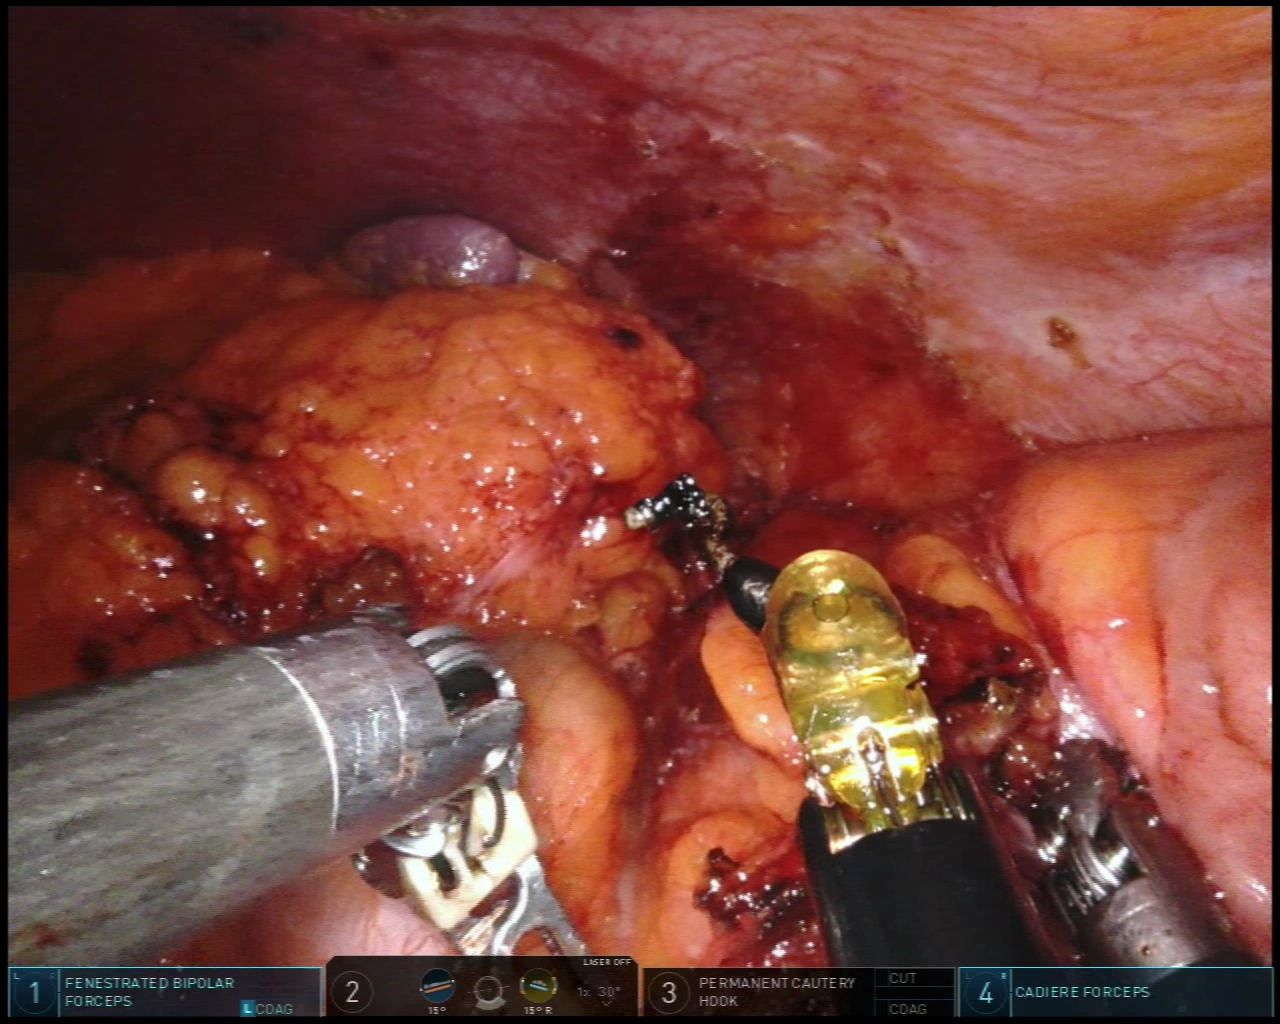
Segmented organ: spleen
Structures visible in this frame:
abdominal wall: yes
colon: yes
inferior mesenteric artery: no
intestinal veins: no
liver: no
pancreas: no
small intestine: no
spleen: yes
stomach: no
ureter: no
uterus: no
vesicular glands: no